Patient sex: M
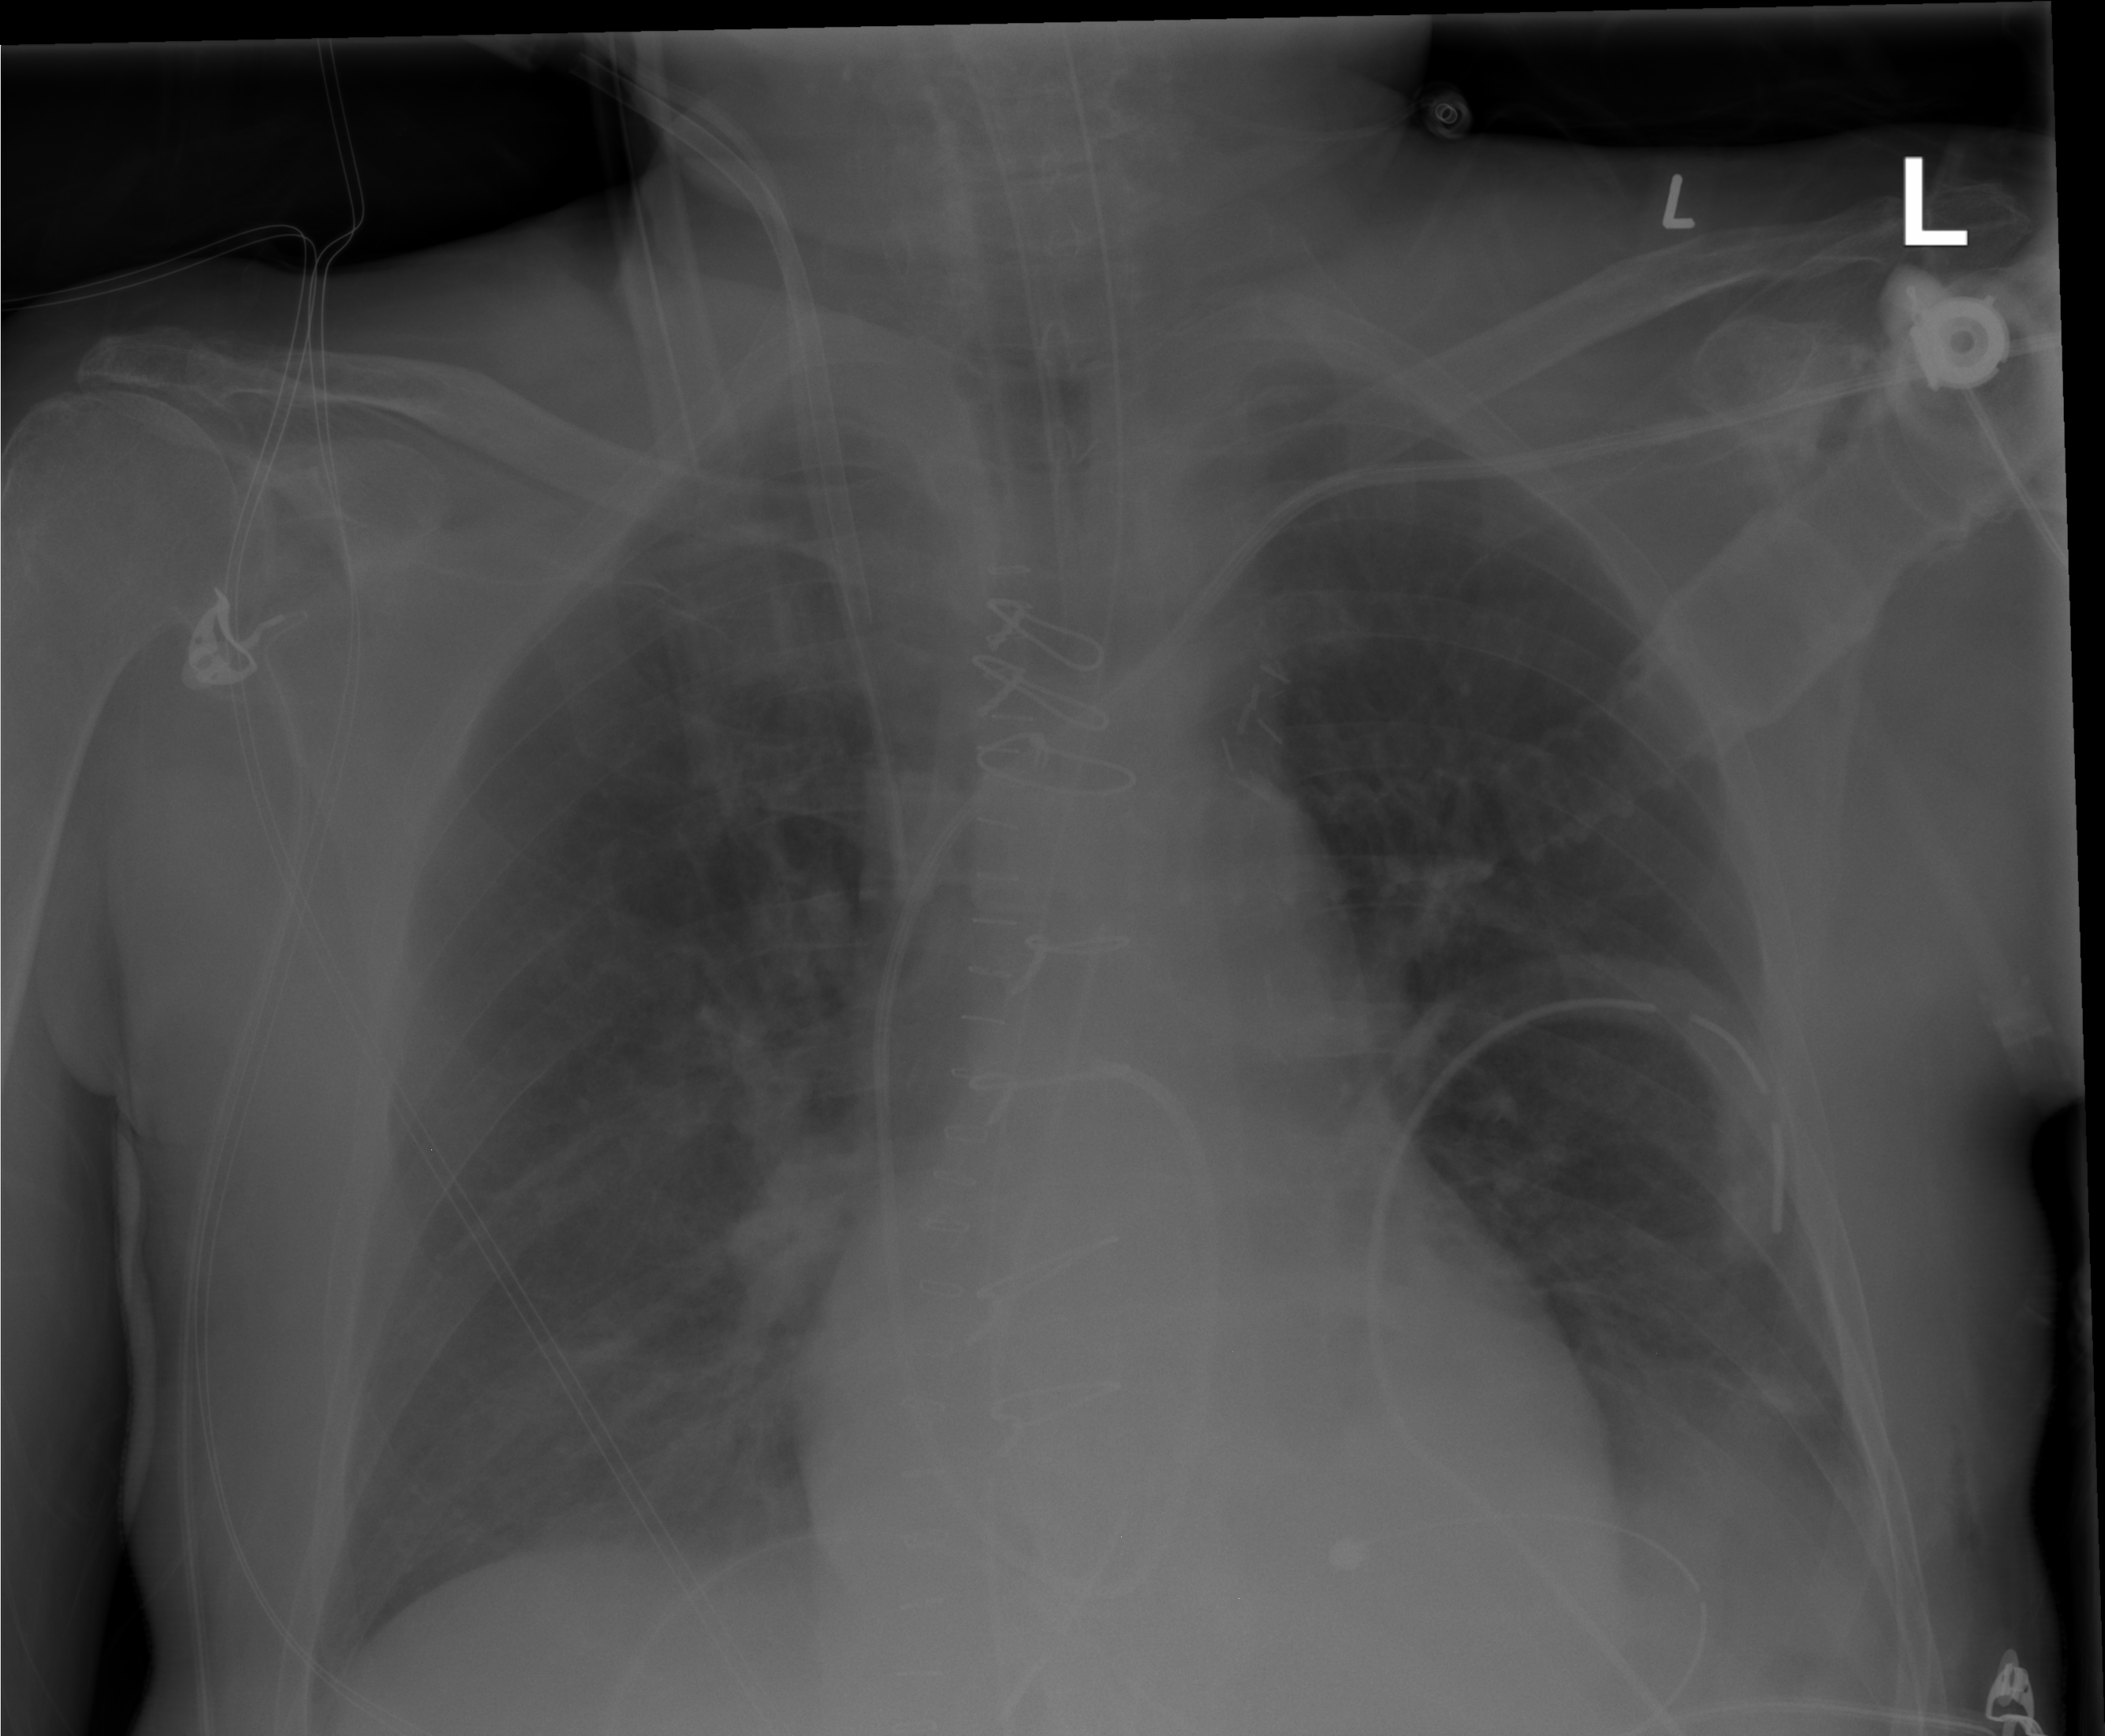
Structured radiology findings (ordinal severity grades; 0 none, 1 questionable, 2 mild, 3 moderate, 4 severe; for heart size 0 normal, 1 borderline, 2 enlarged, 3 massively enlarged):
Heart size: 0
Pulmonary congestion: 2
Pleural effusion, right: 0
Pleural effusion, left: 2
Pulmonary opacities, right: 0
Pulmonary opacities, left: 0
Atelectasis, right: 0
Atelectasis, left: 2